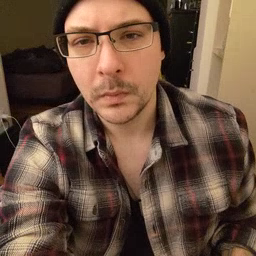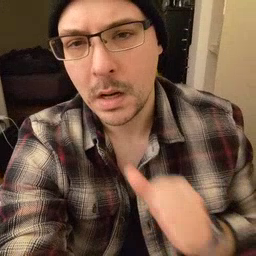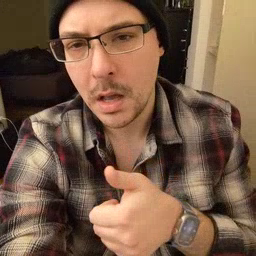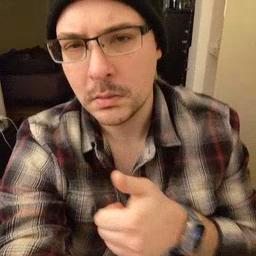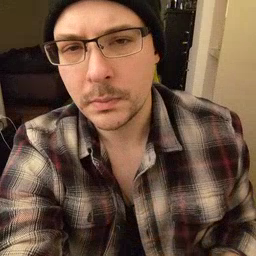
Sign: not